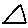
Label: triangle